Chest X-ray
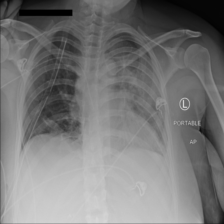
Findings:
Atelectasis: negative
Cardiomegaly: negative
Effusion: negative
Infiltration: negative
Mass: negative
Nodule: negative
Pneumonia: negative
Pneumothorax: negative
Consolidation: positive
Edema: negative
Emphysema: negative
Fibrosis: negative
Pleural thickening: negative
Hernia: negative